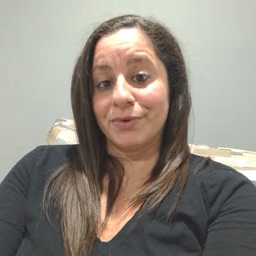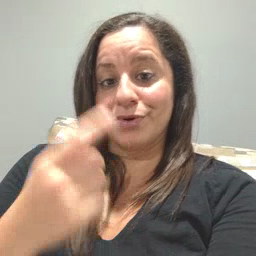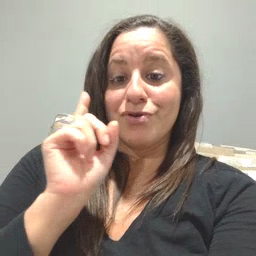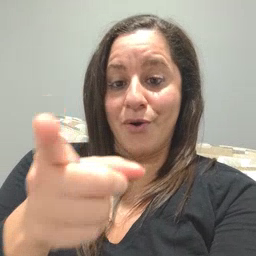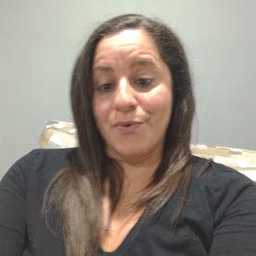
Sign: go